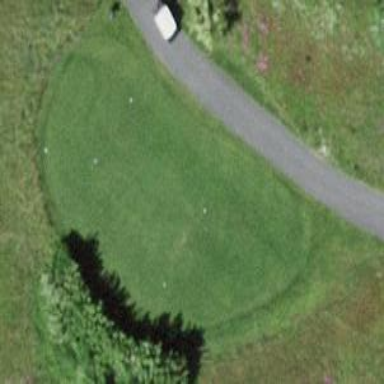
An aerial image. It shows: Golf tee.